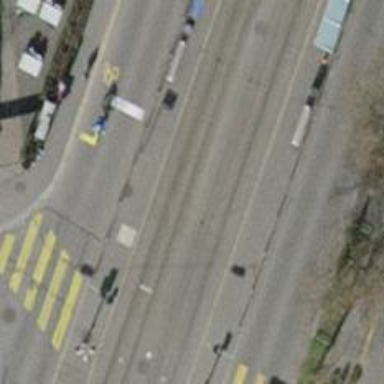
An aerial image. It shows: Tram stop with public transport stop position for trams.